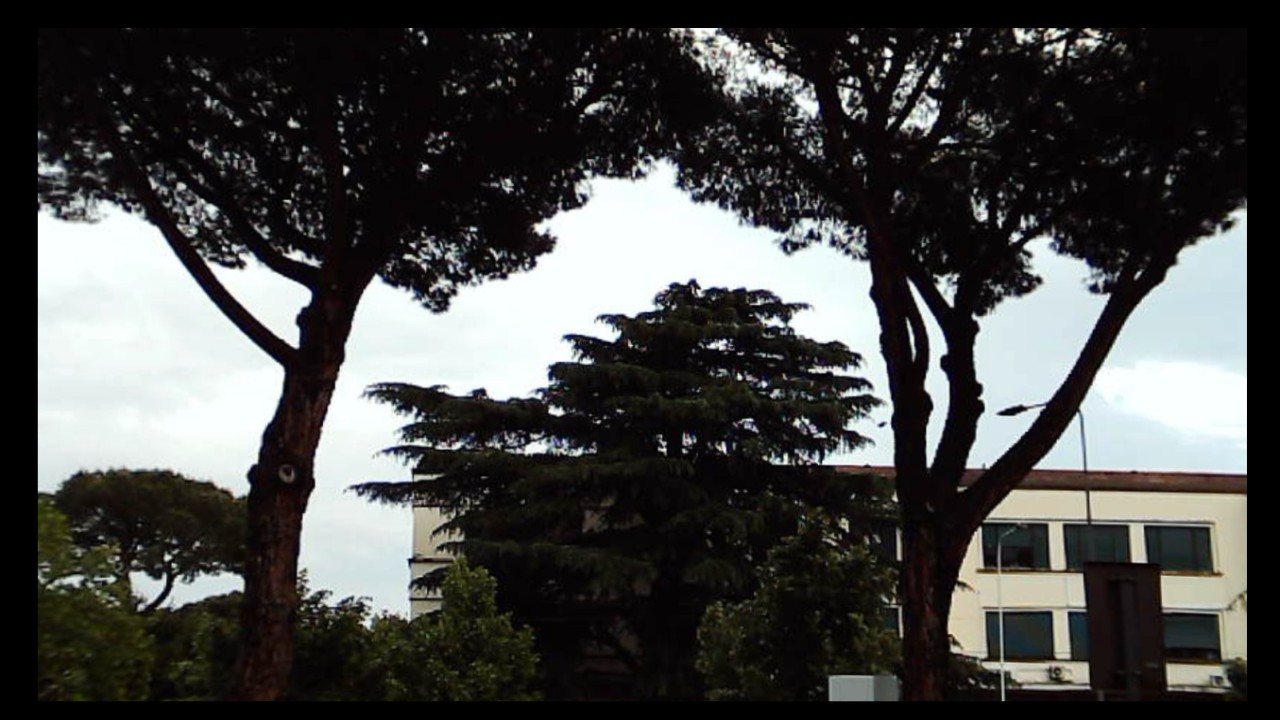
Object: DarwinFPV cineape20